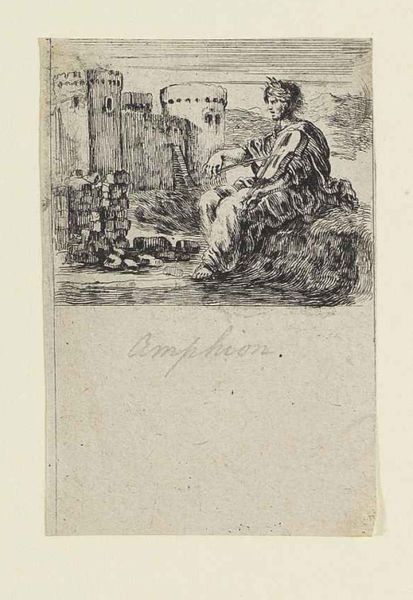
Titel: Jeu de la Mythologie - Amphion
Künstler: Stefano della Bella
Standort: Karlsruhe
Institution: Staatliche Kunsthalle Karlsruhe
Schlagwörter: angriff, feder, felsen, gott, hand, himmel, kopf, mann, umhang, wasser, weiß, wolken, fluss, landschaft, menschen, see, sitzen, ufer, fenster, kleid, schwarz, skizze, stroh, zeichnung, blick, gebäude, haus, falten, mensch, stein, steine, bild, instrument, signatur, hügel, natur, figur, gewand, haare, sitzend, blatt, instrumente, musik, musiker, person, krone, turm, schrift, papier, sitz, bogen, spieler, heu, berge, mauer, ziegel, grafik, graphik, pause, rast, erhaben, leiter, treppe, wild, kaiser, könig, thron, spielen, dichter, striche, gestalt, zinnen, barfuss, tusche, ruine, antike, buch, burg, türme, festung, druck, schraffur, schwarz weiß, radierung, stich, titel, seite, drcuk, bleistift, allegorie, kranz, lorbeer, lorbeerkranz, göttin, rom, bratsche, geige, geigenbogen, geiger, violine, violinist, karte, jüngling, singen, sänger, mauern, halb, mittelalter, dante, eroberung, nymph, struktur, graben, stadtmauer, feldherr, kupferstich, tunika, herkules, burggraben, fidel, fiedel, musikant, blätte, zinne, herakles, riss, notiz, caesar, heuballen, strohballen, einlass, minnesänger, spielmann, zeichnunh, orpheus, ausrüstung, viola, musil, loorbeerkranz, troubadur, r, heige, waiß, amphion, grafik+, belagerungsleiter, loorberen, maphion, ampfhion